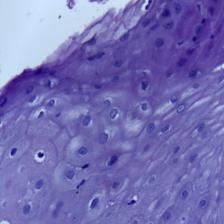
Diagnosis: Normal